Question: I have doubt with respect to the address space.
I have thought that the RAM if 4 GB is split up into 2 halves for kernel space(1GB) and user space(3GB).
1] Does RAM also maintains stack,heap,code and data section as hard disk.
2] Won't the process running is not given a boundary where the stack, data, code and heap have to grow in RAM.
3] My thought was that the stack,heap,code and data segment all be in the consecutive address space given to the process at the time of process creation.
4] How does the CPU takes the correct address of the process to execute, as the processes are not contiguous in physical memory.

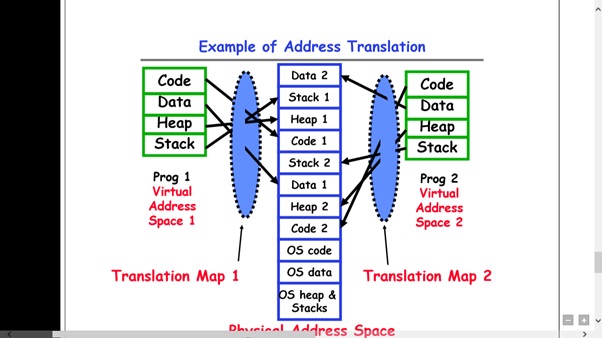
Answer: No, only the virtual memory address space is split in two. Physical memory, the RAM in the machine, contains an entirely random collection of blocks that map to virtual memory addresses. From both operating system pages and user program pages. Much like the image shows although it is a bit misleading about showing the OS pages at the bottom.
That mapping constantly changes, a page fault is the essential mechanism to get a virtual memory page mapped to RAM. Which is triggered when a program accesses a virtual memory page that isn't present in RAM yet. As needed, RAM pages may be unmapped to make room, their content is either discarded or written to the pagefile. Code is usually discardable, it can be read back from the executable file, data usually isn't.
Some pages in RAM are special, they contain code and data that's used by drivers. They are . Required when the driver handles device interrupts and the code/data used by the interrupt handler be present in RAM to allow the interrupt to be handled, can't afford a page fault at such a critical time. The probable reason the image was drawn like that.